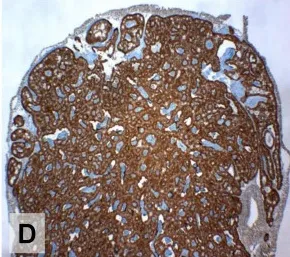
Composite figure of carcinoid tumor of urinary bladder. C-D-E) diffusely positive synaptophysin, chromogranin, and calcitonin immunostaining of tumor cells, respectively.
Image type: pathology (immunostaining)